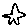
Label: star